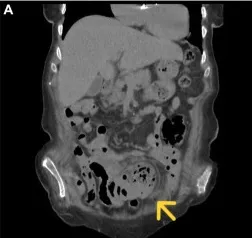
CT, coronal.
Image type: radiology (ct)